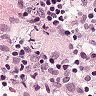
Metastatic tissue present: no